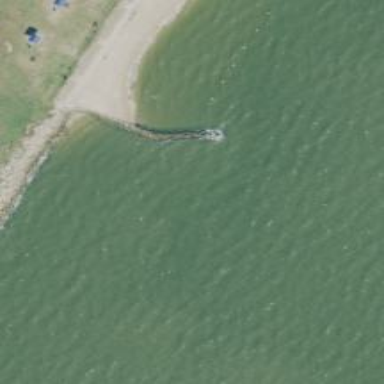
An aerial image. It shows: Breakwater structure.